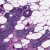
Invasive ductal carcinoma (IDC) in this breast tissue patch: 0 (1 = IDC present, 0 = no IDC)